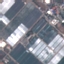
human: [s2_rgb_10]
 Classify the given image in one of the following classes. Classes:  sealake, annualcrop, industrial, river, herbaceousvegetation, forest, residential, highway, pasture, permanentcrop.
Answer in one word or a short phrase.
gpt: Industrial